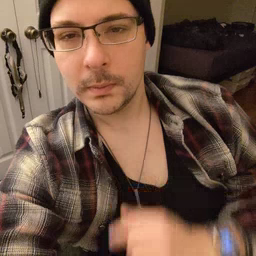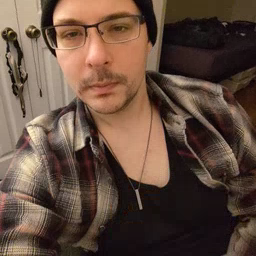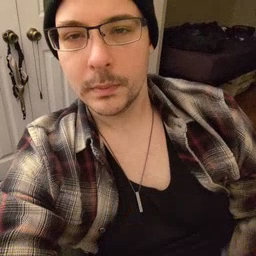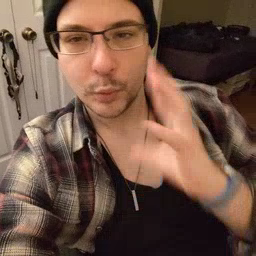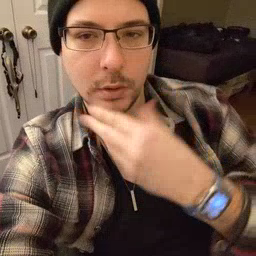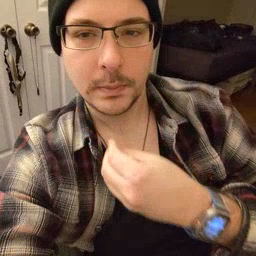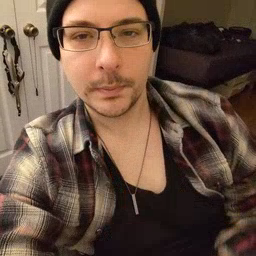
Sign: pretty